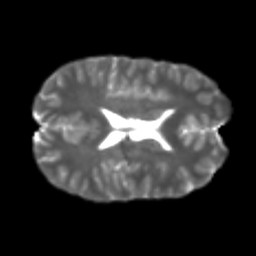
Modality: T2w
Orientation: axial
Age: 22
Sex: male
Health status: healthy
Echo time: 0.074 s